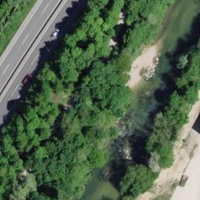
EUNIS habitat code: 57
Species observed at this site:
Acer campestre
Symphoricarpos albus
Silene dioica
Prunus padus